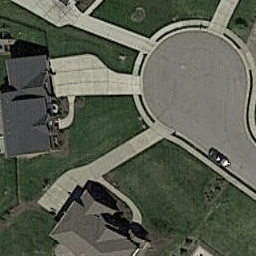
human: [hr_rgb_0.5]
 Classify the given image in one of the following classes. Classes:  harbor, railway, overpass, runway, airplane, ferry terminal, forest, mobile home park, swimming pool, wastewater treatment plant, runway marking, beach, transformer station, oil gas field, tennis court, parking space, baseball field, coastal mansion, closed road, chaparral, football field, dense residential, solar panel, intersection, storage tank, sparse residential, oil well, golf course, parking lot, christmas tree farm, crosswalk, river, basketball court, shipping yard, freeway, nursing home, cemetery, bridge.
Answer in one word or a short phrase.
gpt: closed road